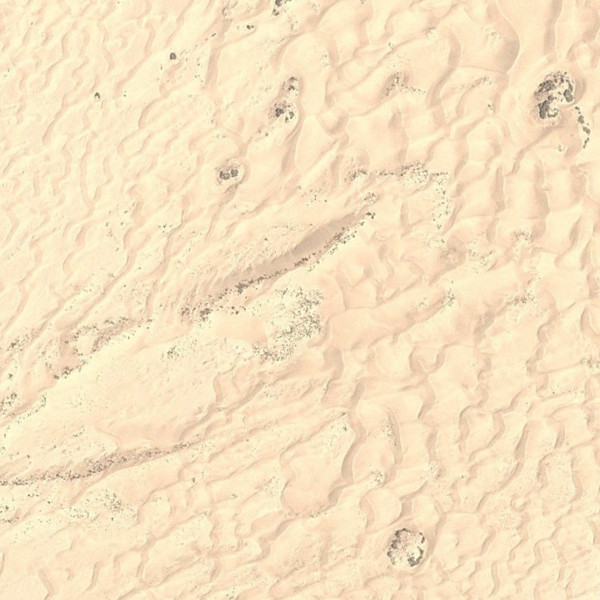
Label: Desert